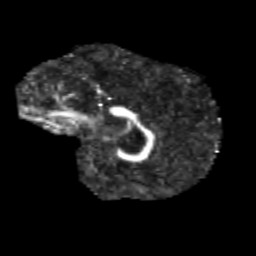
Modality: FA
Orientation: sagittal
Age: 12
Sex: male
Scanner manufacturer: siemens
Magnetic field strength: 3 T
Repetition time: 3.8 s
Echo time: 0.07 s